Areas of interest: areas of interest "Longda Industrial Park"
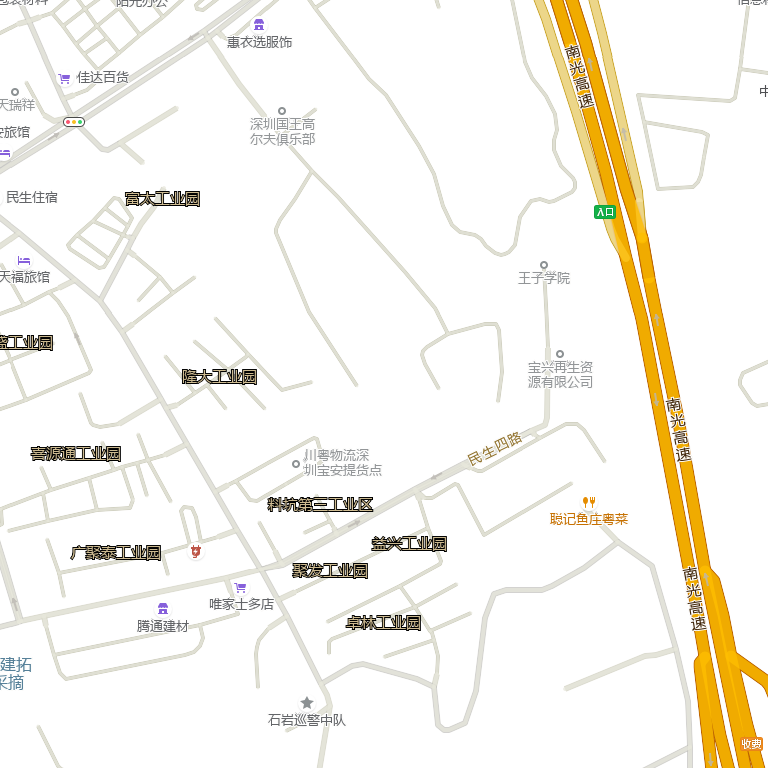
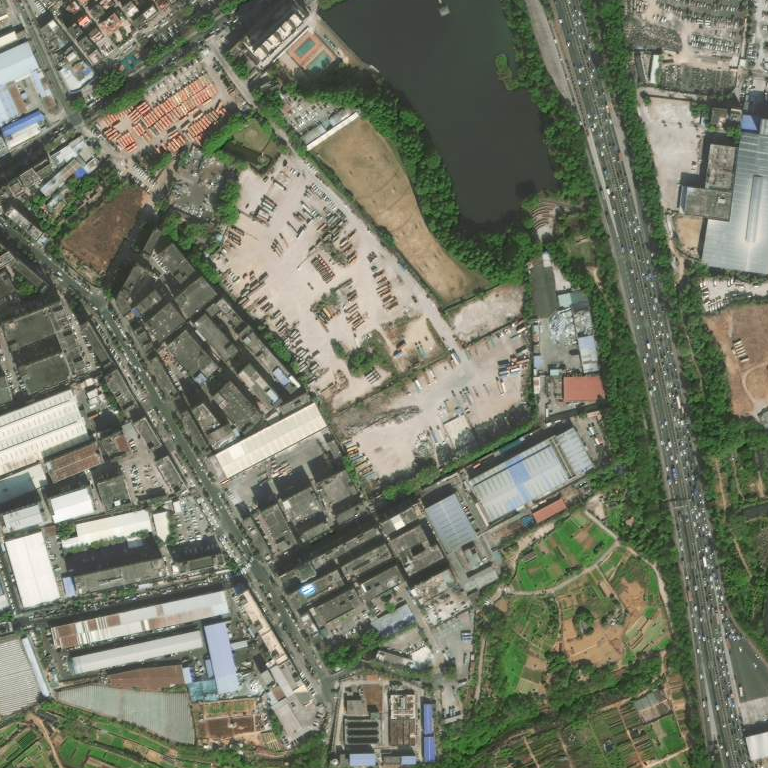